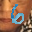
Label: 6